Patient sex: M
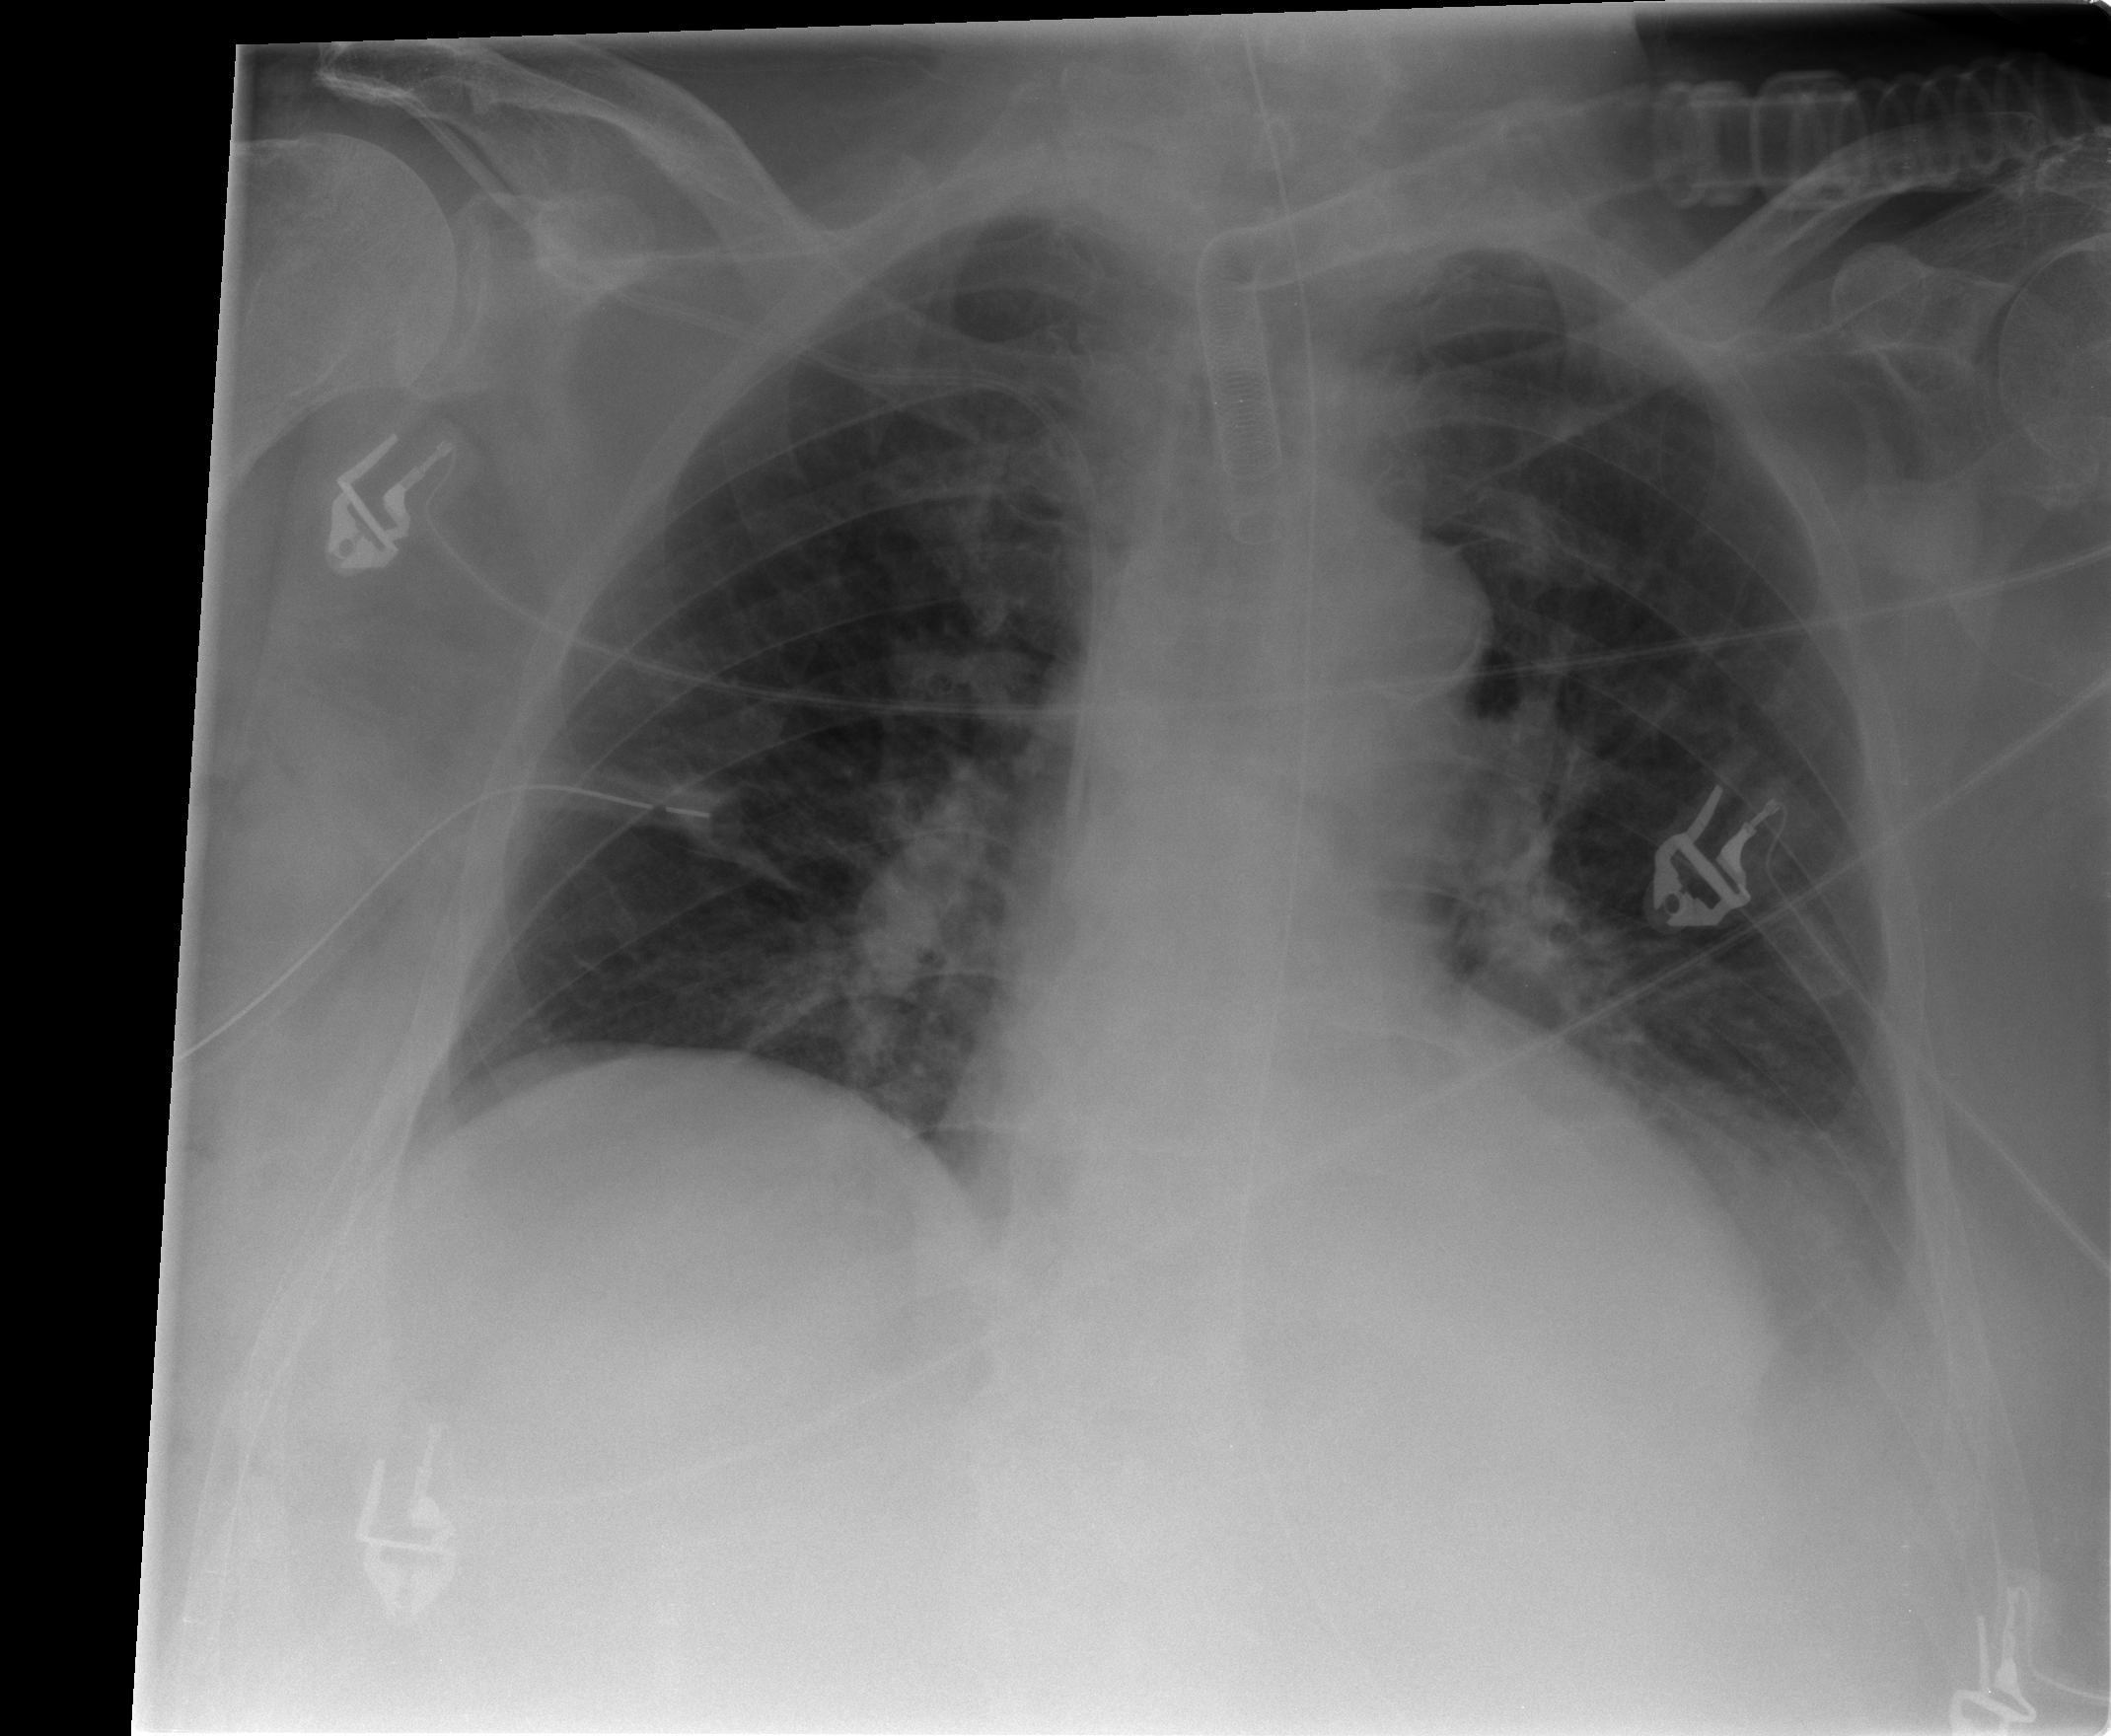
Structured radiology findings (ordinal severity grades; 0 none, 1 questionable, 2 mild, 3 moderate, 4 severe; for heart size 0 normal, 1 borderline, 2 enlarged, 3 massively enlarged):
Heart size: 1
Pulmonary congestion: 2
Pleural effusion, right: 0
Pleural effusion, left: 2
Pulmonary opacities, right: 0
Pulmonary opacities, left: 0
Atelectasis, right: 0
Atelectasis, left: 2